Question: I have two tables, 'itemrequest_table' and 'item_table'. Four columns of 'itemrequest_table' ('item1, item2, item3, item4') are connected to 'item_no' of 'item_table'.
I'm trying to write a query to display the item names of item_nos under the column of item1, item2, item3, item4.
But how can I display the item names it? And is it possible to query that?
My tables:

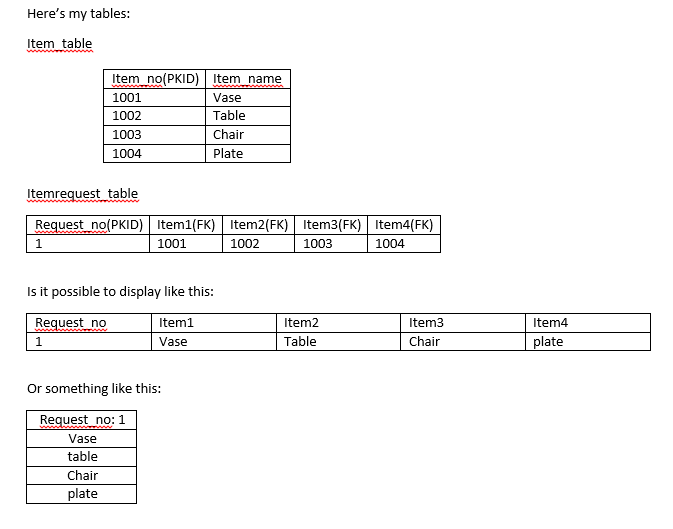
Answer: You just need to do joins between the two tables - one for each item:
'''
SELECT
Item1 = i1.item_name,
Item2 = i2.item_name,
Item3 = i3.item_name,
Item4 = i4.item_name
FROM
itemrequest_table ir
INNER JOIN
item_table i1 ON ir.item1 = i1.item_no
INNER JOIN
item_table i2 ON ir.item2 = i2.item_no
INNER JOI
item_table i3 ON ir.item3 = i3.item_no
INNER JOIN
item_table i4 ON ir.item4 = i4.item_no
'''
But this is really a bad design - it smells of first-normal form violation (). What you should do is just have a relationship between 'itemrequest_table' and the 'item_table' that allows for any number of connections, if needed (a regular, normal m:n relationship)